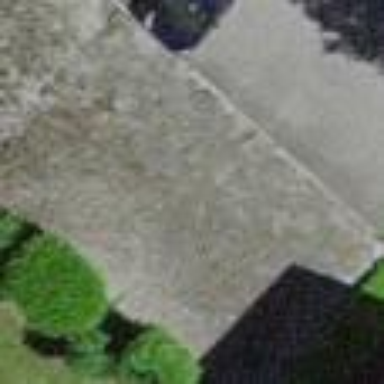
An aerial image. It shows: Garage building.